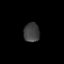
Tissue: prostate
Cell type: T cells
Senescence score: 0.3233
Nuclear area (px): 297
Mean DAPI intensity: 63.168